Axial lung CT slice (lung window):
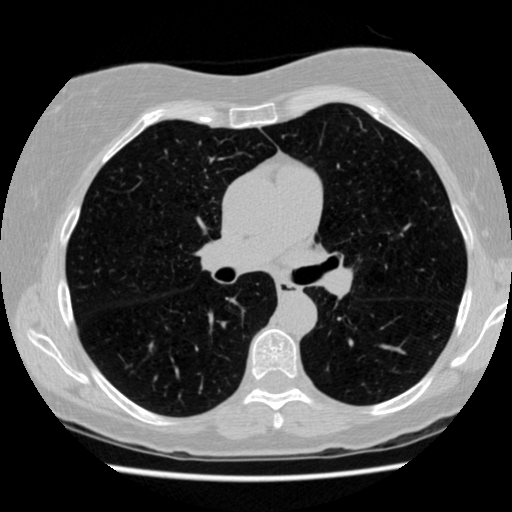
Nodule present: no